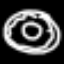
Label: donut